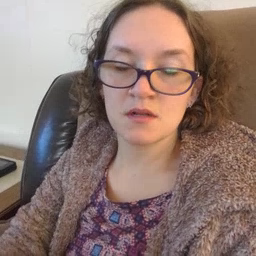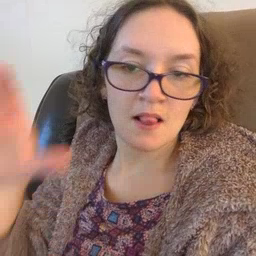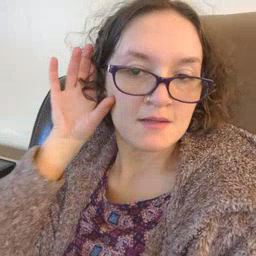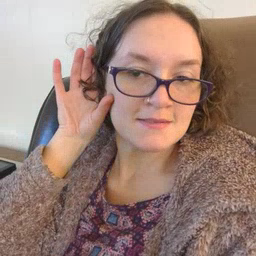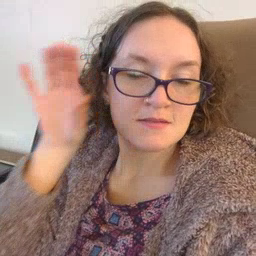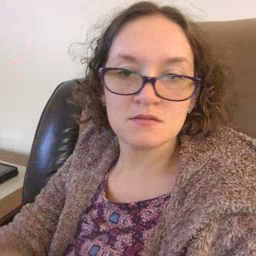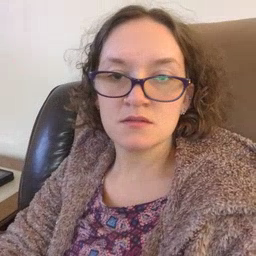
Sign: listen